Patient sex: M
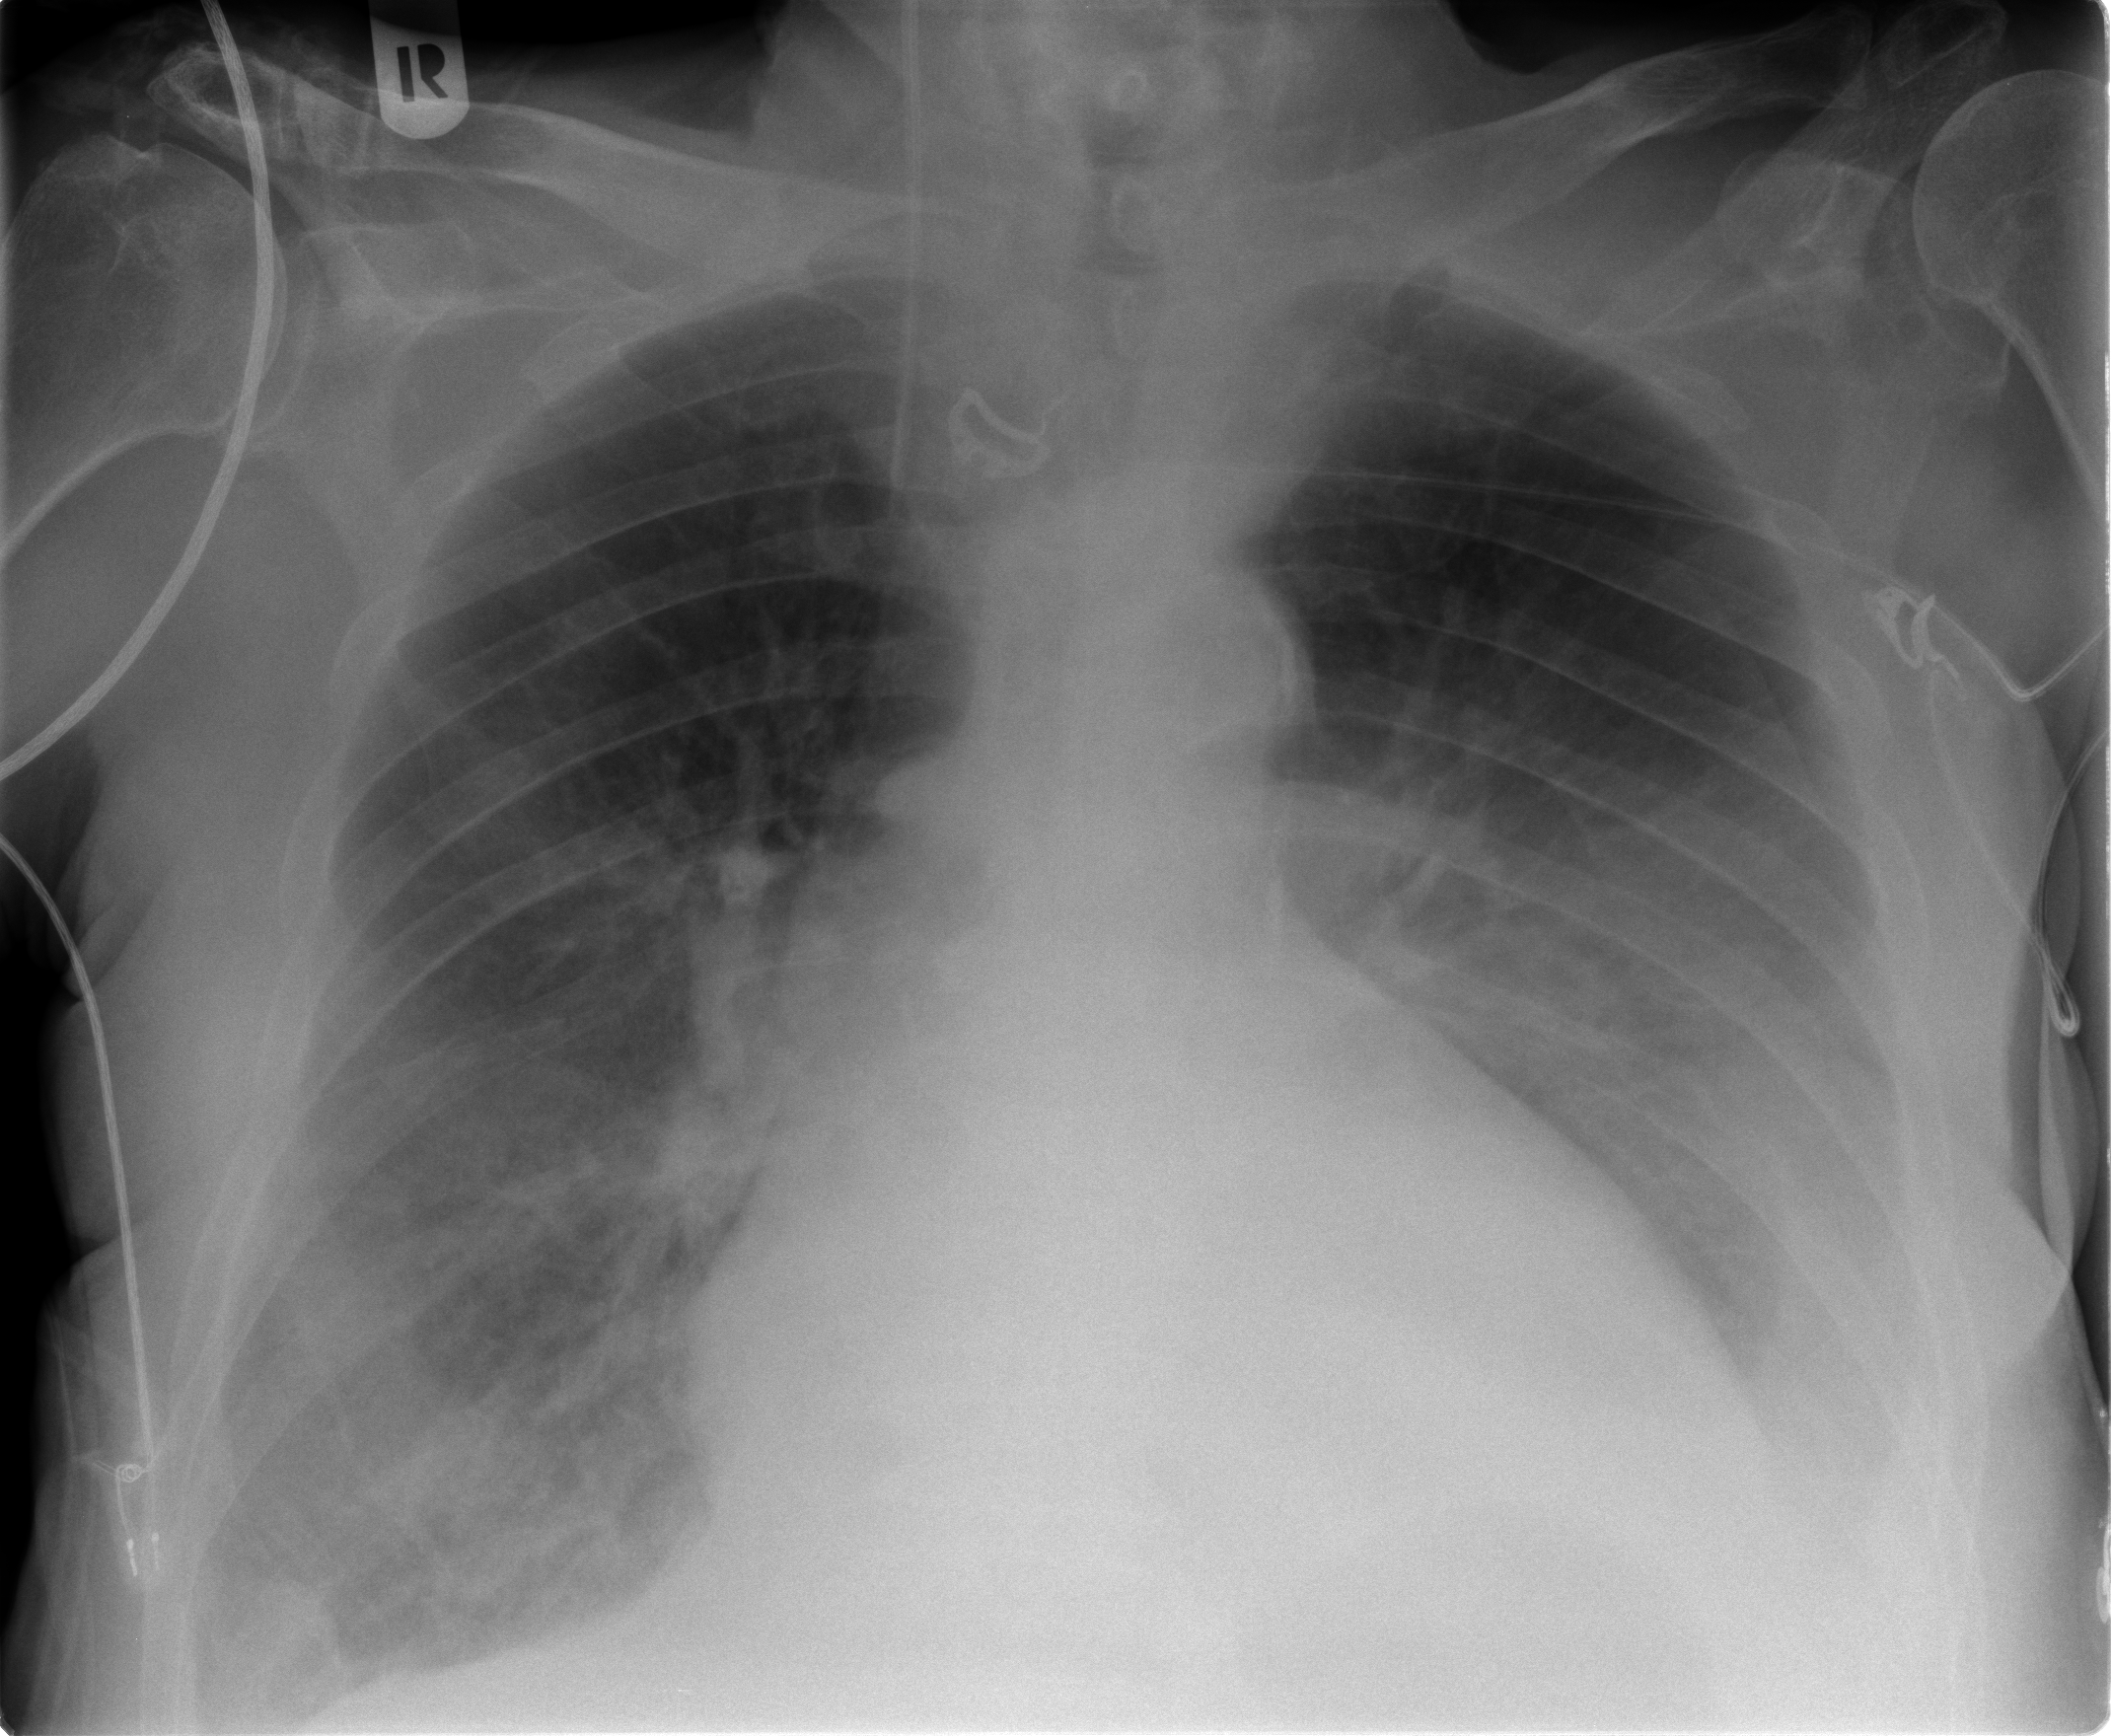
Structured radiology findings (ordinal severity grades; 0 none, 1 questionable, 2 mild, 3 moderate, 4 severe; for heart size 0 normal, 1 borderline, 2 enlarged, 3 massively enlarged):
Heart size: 2
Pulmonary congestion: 2
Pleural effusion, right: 2
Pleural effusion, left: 3
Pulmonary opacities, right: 0
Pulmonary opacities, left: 0
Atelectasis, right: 2
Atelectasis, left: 2